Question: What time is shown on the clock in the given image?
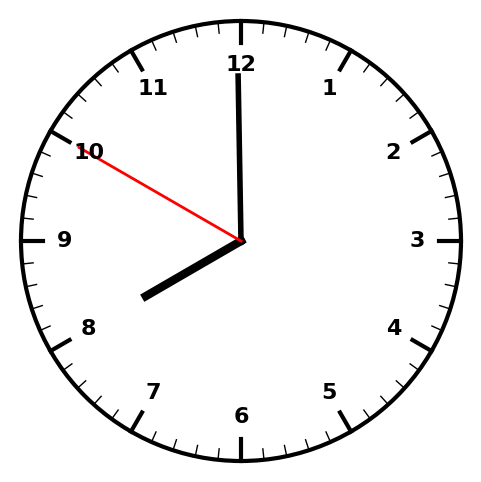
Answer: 07:59:50